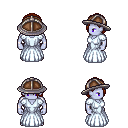
a pixel art fantasy rpg character, male body template, dark elf, purple skin, underdress, magenta pants, brunette bangs hairstyle, chain helm, black slippers, four views (front, back, left, right), 2x2 character sprite sheet, small pixel art, hard edges, no anti-aliasing